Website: macys
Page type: customer-info-address
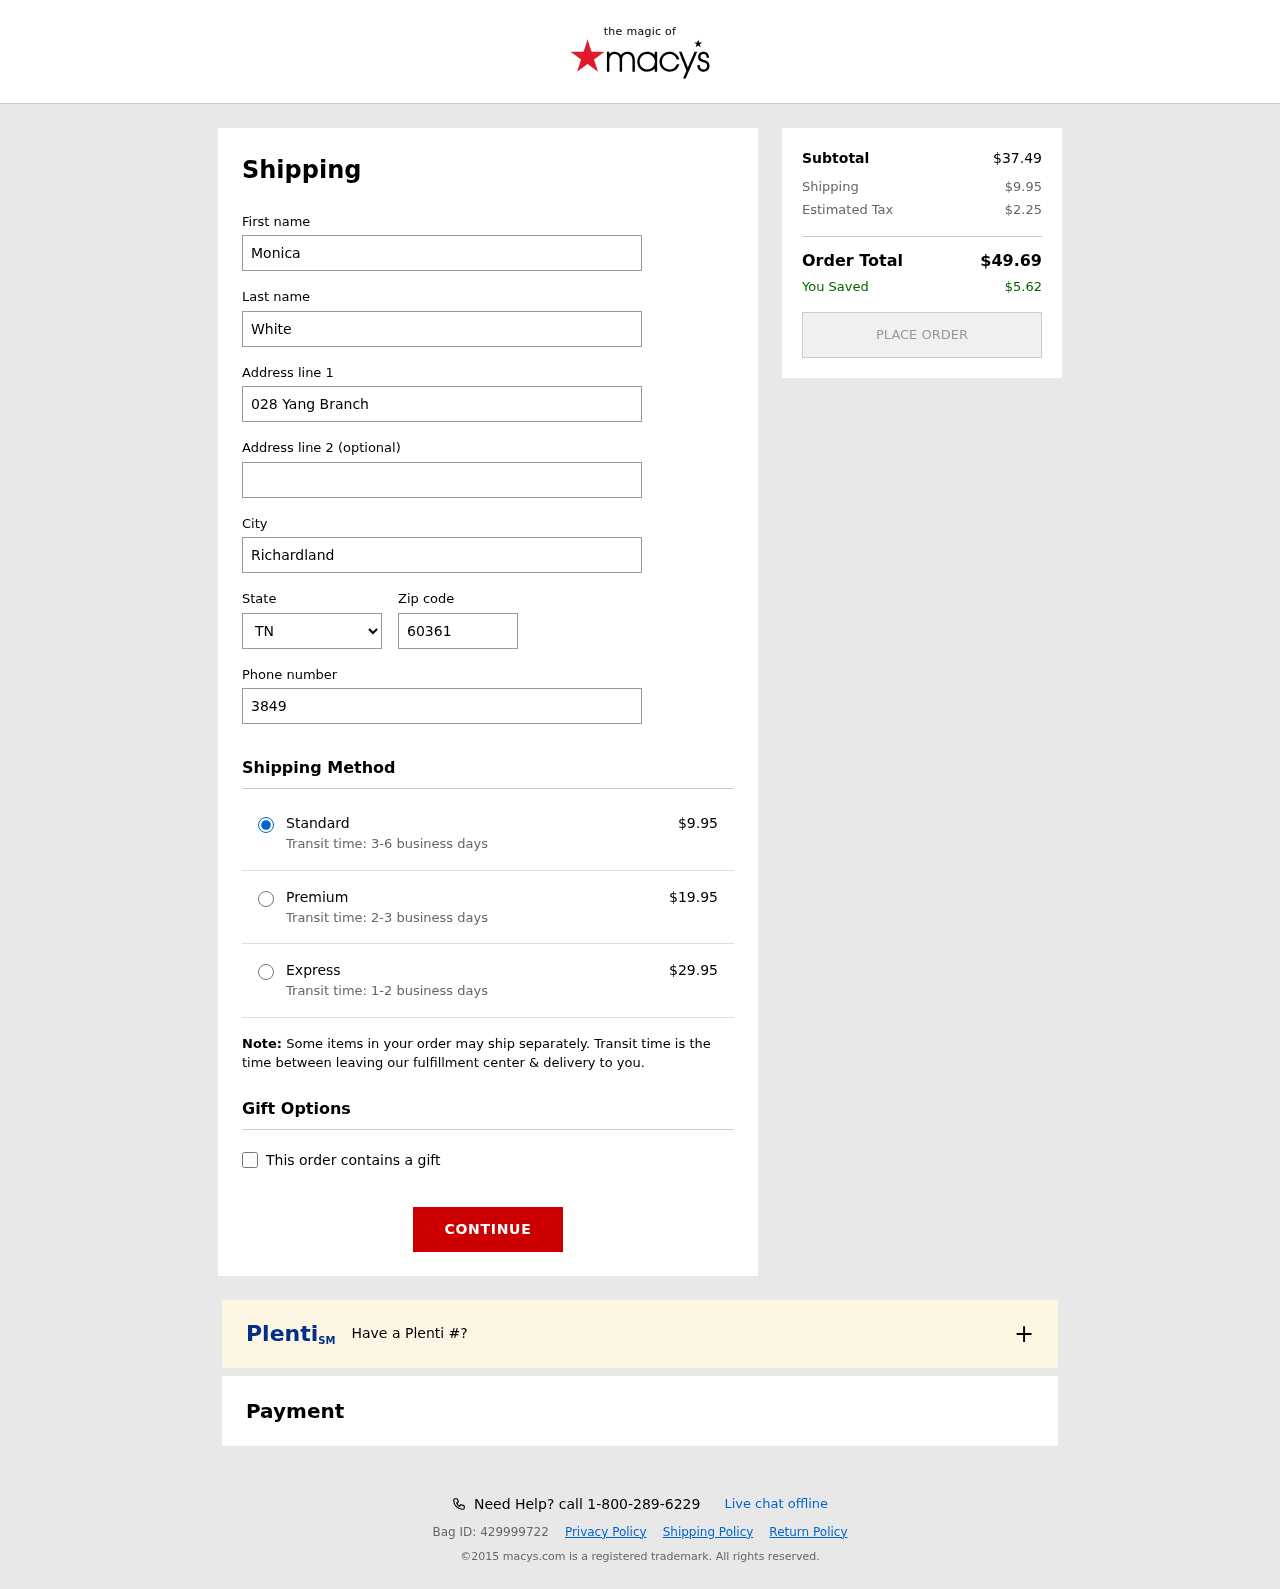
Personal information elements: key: PII_CITY
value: Richardland
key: PII_FIRSTNAME
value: Monica
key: PII_LASTNAME
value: White
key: PII_PHONE
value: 3849790006
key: PII_POSTCODE
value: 60361
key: PII_STATE_ABBR
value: TN
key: PII_STREET
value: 028 Yang Branch
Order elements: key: ORDER_SHIPPING_COST
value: $9.95
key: ORDER_SHIPPING_COST_PREMIUM
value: $19.95
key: ORDER_SHIPPING_COST_EXPRESS
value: $29.95
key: ORDER_SUBTOTAL
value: $37.49
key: ORDER_TAX
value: $2.25
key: ORDER_TOTAL
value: $49.69
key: ORDER_SAVINGS
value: $5.62